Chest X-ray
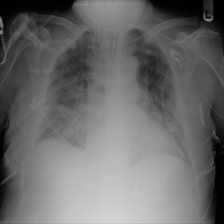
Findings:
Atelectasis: negative
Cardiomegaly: positive
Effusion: negative
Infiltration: negative
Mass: negative
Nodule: negative
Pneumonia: negative
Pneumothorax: negative
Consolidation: negative
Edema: negative
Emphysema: negative
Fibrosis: negative
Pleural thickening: negative
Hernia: negative